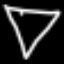
Label: diamond